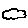
Label: cloud